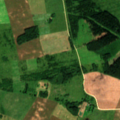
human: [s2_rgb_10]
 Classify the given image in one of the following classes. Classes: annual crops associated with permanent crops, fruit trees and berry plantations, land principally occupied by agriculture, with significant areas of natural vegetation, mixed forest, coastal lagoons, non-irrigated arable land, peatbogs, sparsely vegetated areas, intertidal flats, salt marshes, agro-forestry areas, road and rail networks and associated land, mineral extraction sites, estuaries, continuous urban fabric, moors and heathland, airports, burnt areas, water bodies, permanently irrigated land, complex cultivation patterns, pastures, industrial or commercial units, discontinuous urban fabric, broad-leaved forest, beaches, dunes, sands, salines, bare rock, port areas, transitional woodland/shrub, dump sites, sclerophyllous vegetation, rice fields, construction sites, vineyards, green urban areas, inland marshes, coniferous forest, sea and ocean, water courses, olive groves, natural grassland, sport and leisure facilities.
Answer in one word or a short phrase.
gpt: non-irrigated arable land, land principally occupied by agriculture, with significant areas of natural vegetation, mixed forest, transitional woodland/shrub